Question: I have a main report and I add new a subreport for main. But have a problem. The width of the subreport is smaller than width of the main report. How to increase content of the subreport?
I use crystal report for visual studio 2010

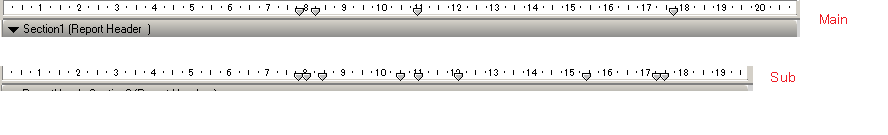
Answer: You have to increase the width of the subreport itself. Right-click on the subreport, click edit subreport. Then increase the size of the subreport.